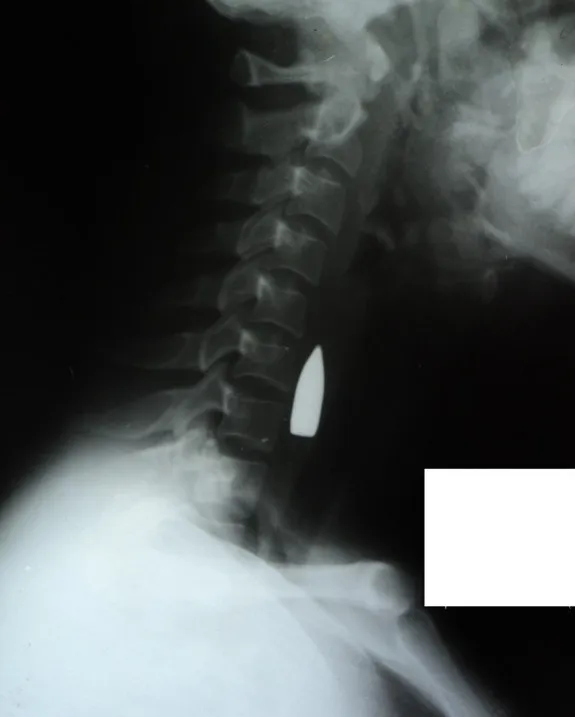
Lateral radiograph of the head and neck. This shows a bullet lodged in the neck, anterior to the bodies of cervical vertebrae 6 and 7.
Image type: radiology (x_ray)